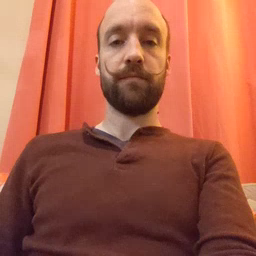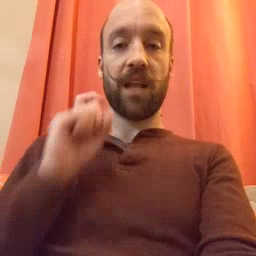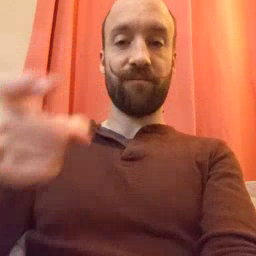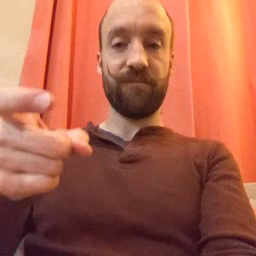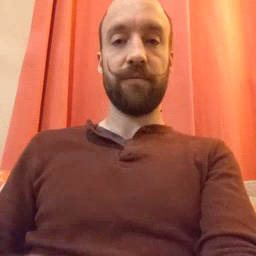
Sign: gift